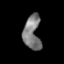
Tissue: prostate
Cell type: T cells
Senescence score: 0.6936
Nuclear area (px): 562
Mean DAPI intensity: 124.151